Interaction volume radius: 10 \u00c5
Interaction volume height: 20 \u00c5
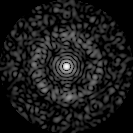
Disorder parameter: 0.845